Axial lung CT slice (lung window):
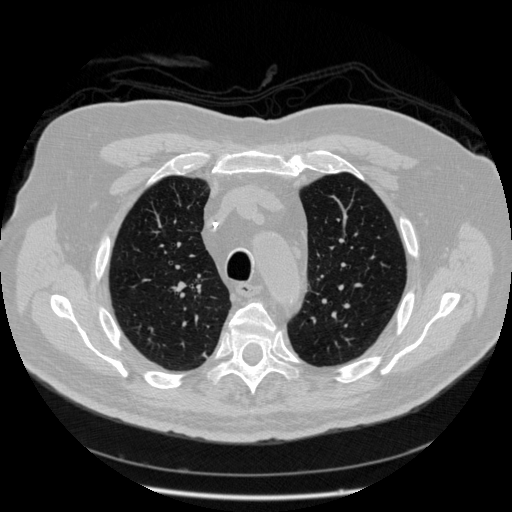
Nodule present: no